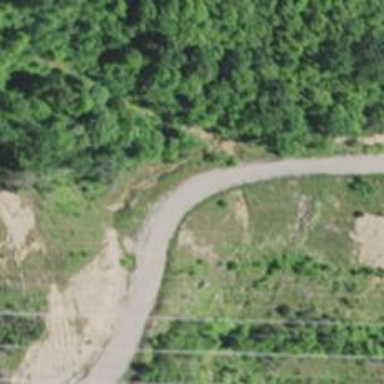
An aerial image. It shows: Unclassified road.